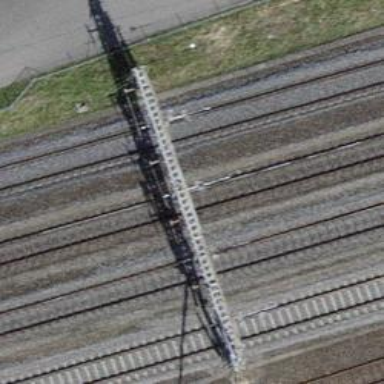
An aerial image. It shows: Railway track with contact lines for electrification.